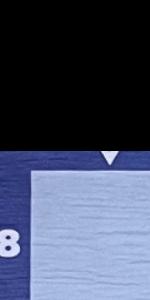
Label: Empty